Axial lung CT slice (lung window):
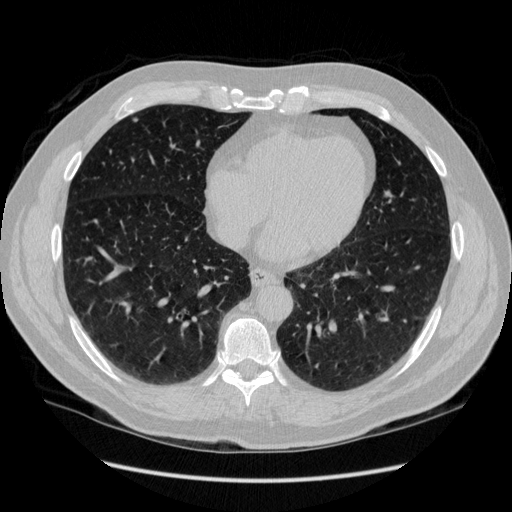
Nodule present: yes
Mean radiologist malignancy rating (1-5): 3